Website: crate-barrel
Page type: customer-info-address
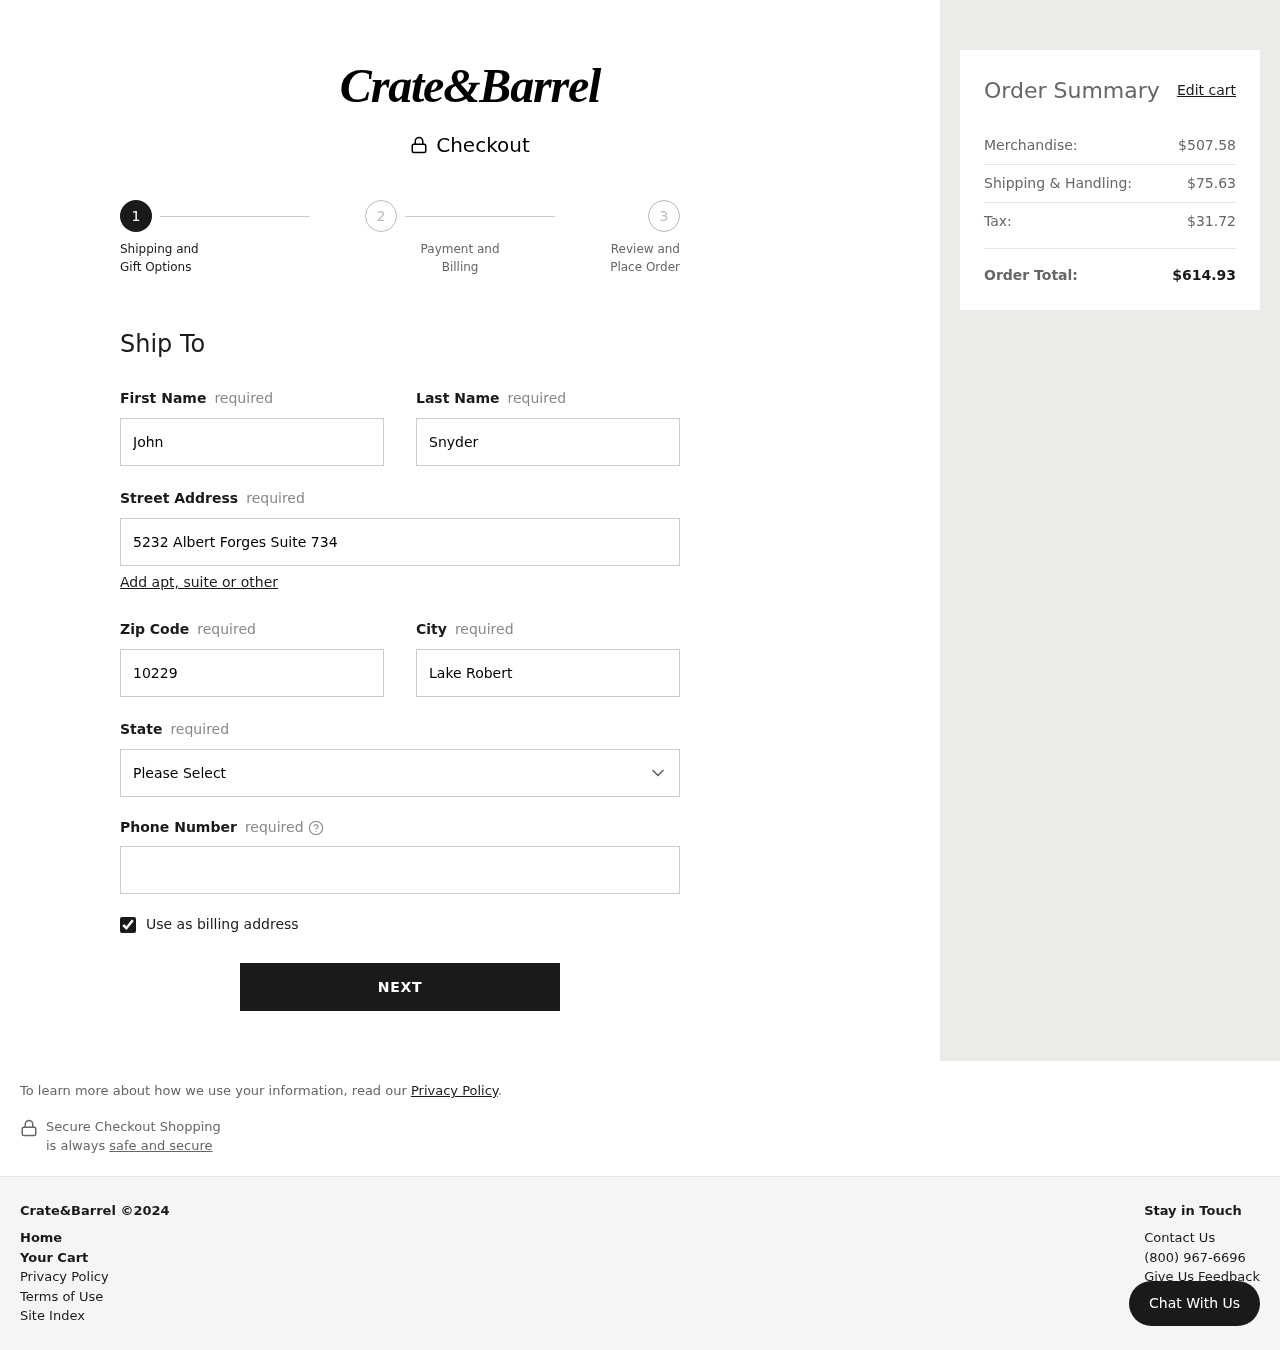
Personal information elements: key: PII_CITY
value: Lake Roberttown
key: PII_FIRSTNAME
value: John
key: PII_LASTNAME
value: Snyder
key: PII_PHONE
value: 6682086435
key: PII_POSTCODE
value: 10229
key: PII_STATE
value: Connecticut
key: PII_STREET
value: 5232 Albert Forges Suite 734
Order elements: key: ORDER_SUBTOTAL
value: $507.58
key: ORDER_SHIPPING_COST
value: $75.63
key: ORDER_TAX
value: $31.72
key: ORDER_TOTAL
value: $614.93